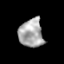
Tissue: lung
Cell type: T cells
Senescence score: 0.1712
Nuclear area (px): 675
Mean DAPI intensity: 168.28